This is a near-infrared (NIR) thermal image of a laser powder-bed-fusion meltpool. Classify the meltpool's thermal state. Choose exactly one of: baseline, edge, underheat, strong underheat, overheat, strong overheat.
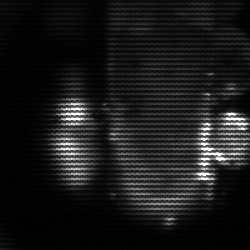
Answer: strong underheat